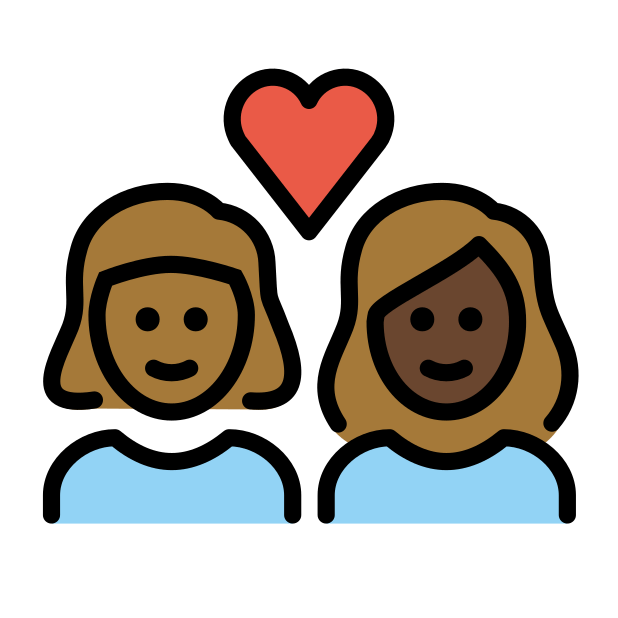
couple with heart: woman, woman, medium-dark skin tone, dark skin tone